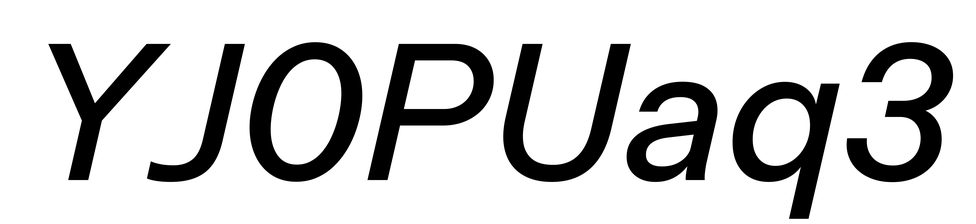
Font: InstrumentSans-Italic_Medium_Italic